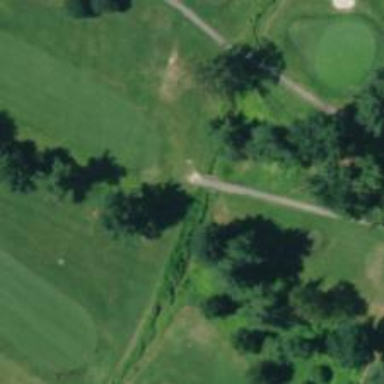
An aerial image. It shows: Well-maintained footway resembling grade1 track. It is path in golf course.